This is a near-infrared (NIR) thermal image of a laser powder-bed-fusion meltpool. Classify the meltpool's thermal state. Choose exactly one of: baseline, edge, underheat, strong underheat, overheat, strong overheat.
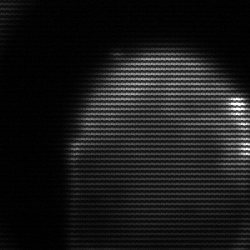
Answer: edge